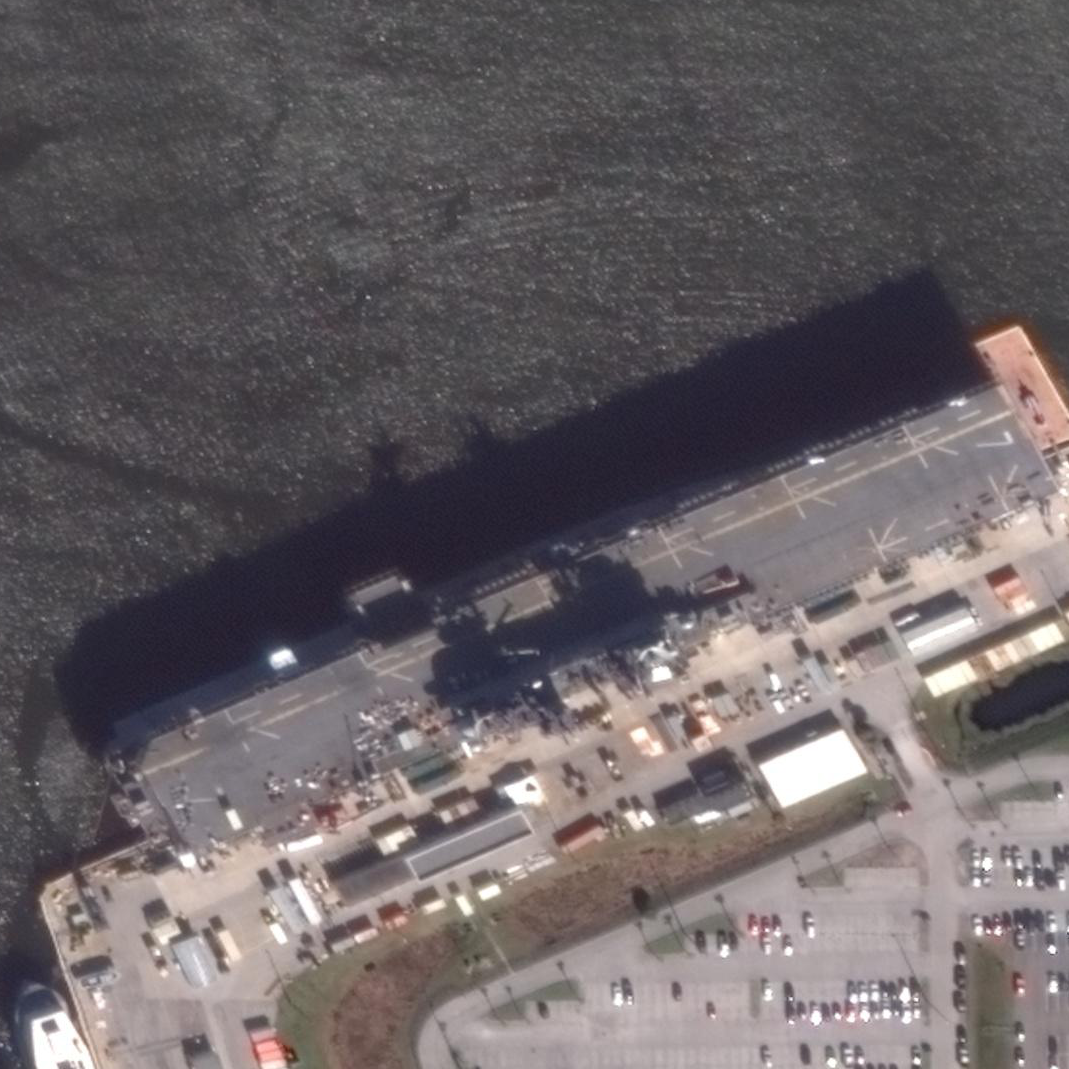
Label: assault